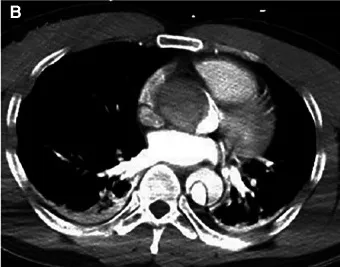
Preoperative aortic CTA image. (A-D) CTA shows the false lumen of the ascending aorta compressing the true lumen, extending above the opening of the right coronary artery. They indicate a thick hematoma in the false lumen compressing the right coronary artery.
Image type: radiology (ct)